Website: walmart
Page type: account-selection
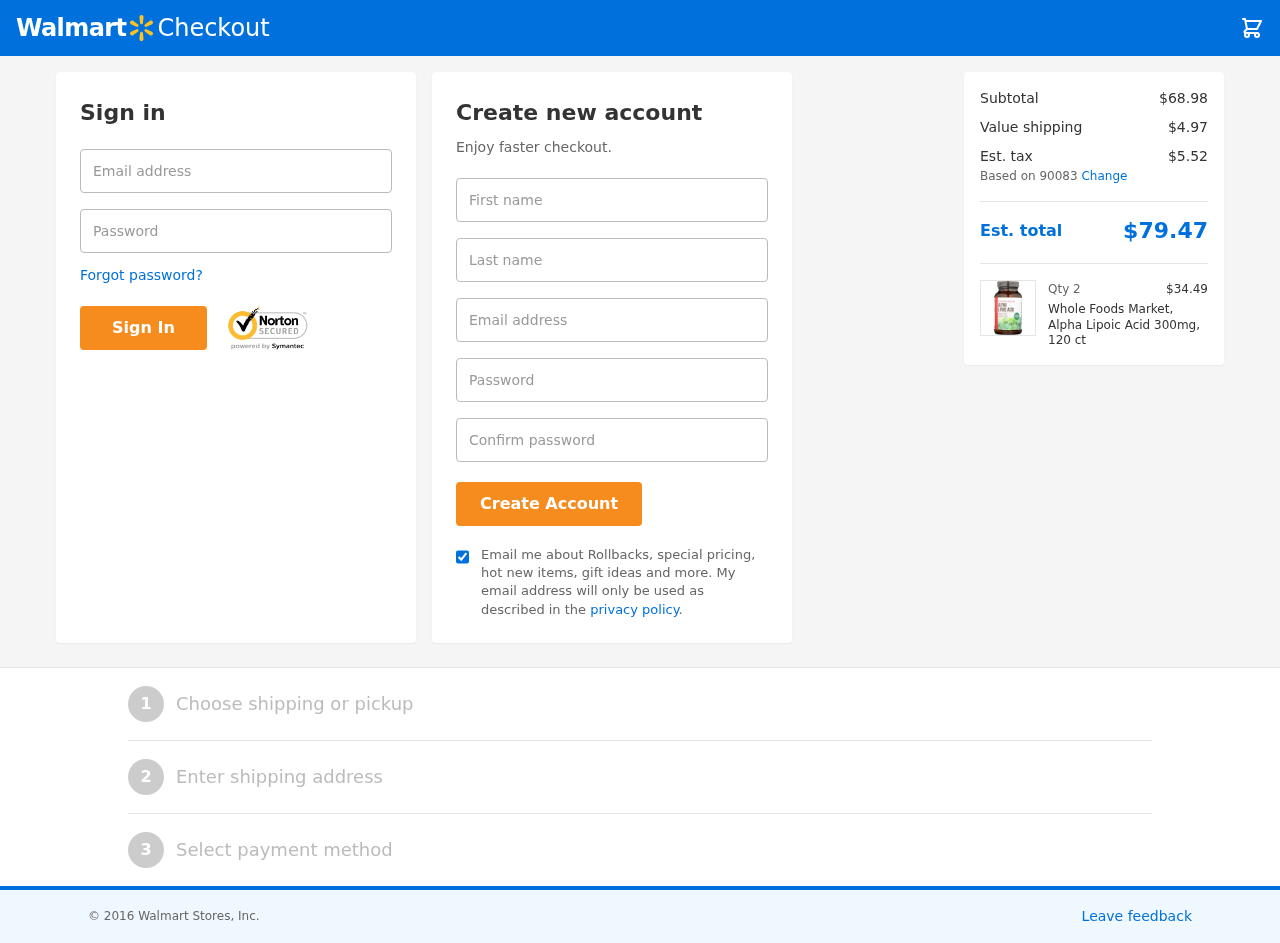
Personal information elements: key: PII_EMAIL
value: jeffreyjenkins@yahoo.com
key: PII_FIRSTNAME
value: Jeffrey
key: PII_LASTNAME
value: Jenkins
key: PII_LOGIN_USERNAME
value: jeffrey_jenkins
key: PII_POSTCODE
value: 90083
Product elements: key: PRODUCT1_NAME
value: Whole Foods Market, Alpha Lipoic Acid 300mg, 120 ct
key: PRODUCT1_PRICE
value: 34.49
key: PRODUCT1_QUANTITY
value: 2
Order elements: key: ORDER_SUBTOTAL
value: $68.98
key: ORDER_SHIPPING_COST
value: $4.97
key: ORDER_TAX
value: $5.52
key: ORDER_TOTAL
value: $79.47